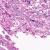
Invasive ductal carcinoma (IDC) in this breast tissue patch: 0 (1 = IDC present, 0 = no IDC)